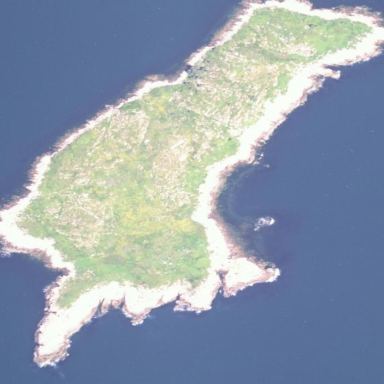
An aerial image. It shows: Island with natural coastline.